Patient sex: M
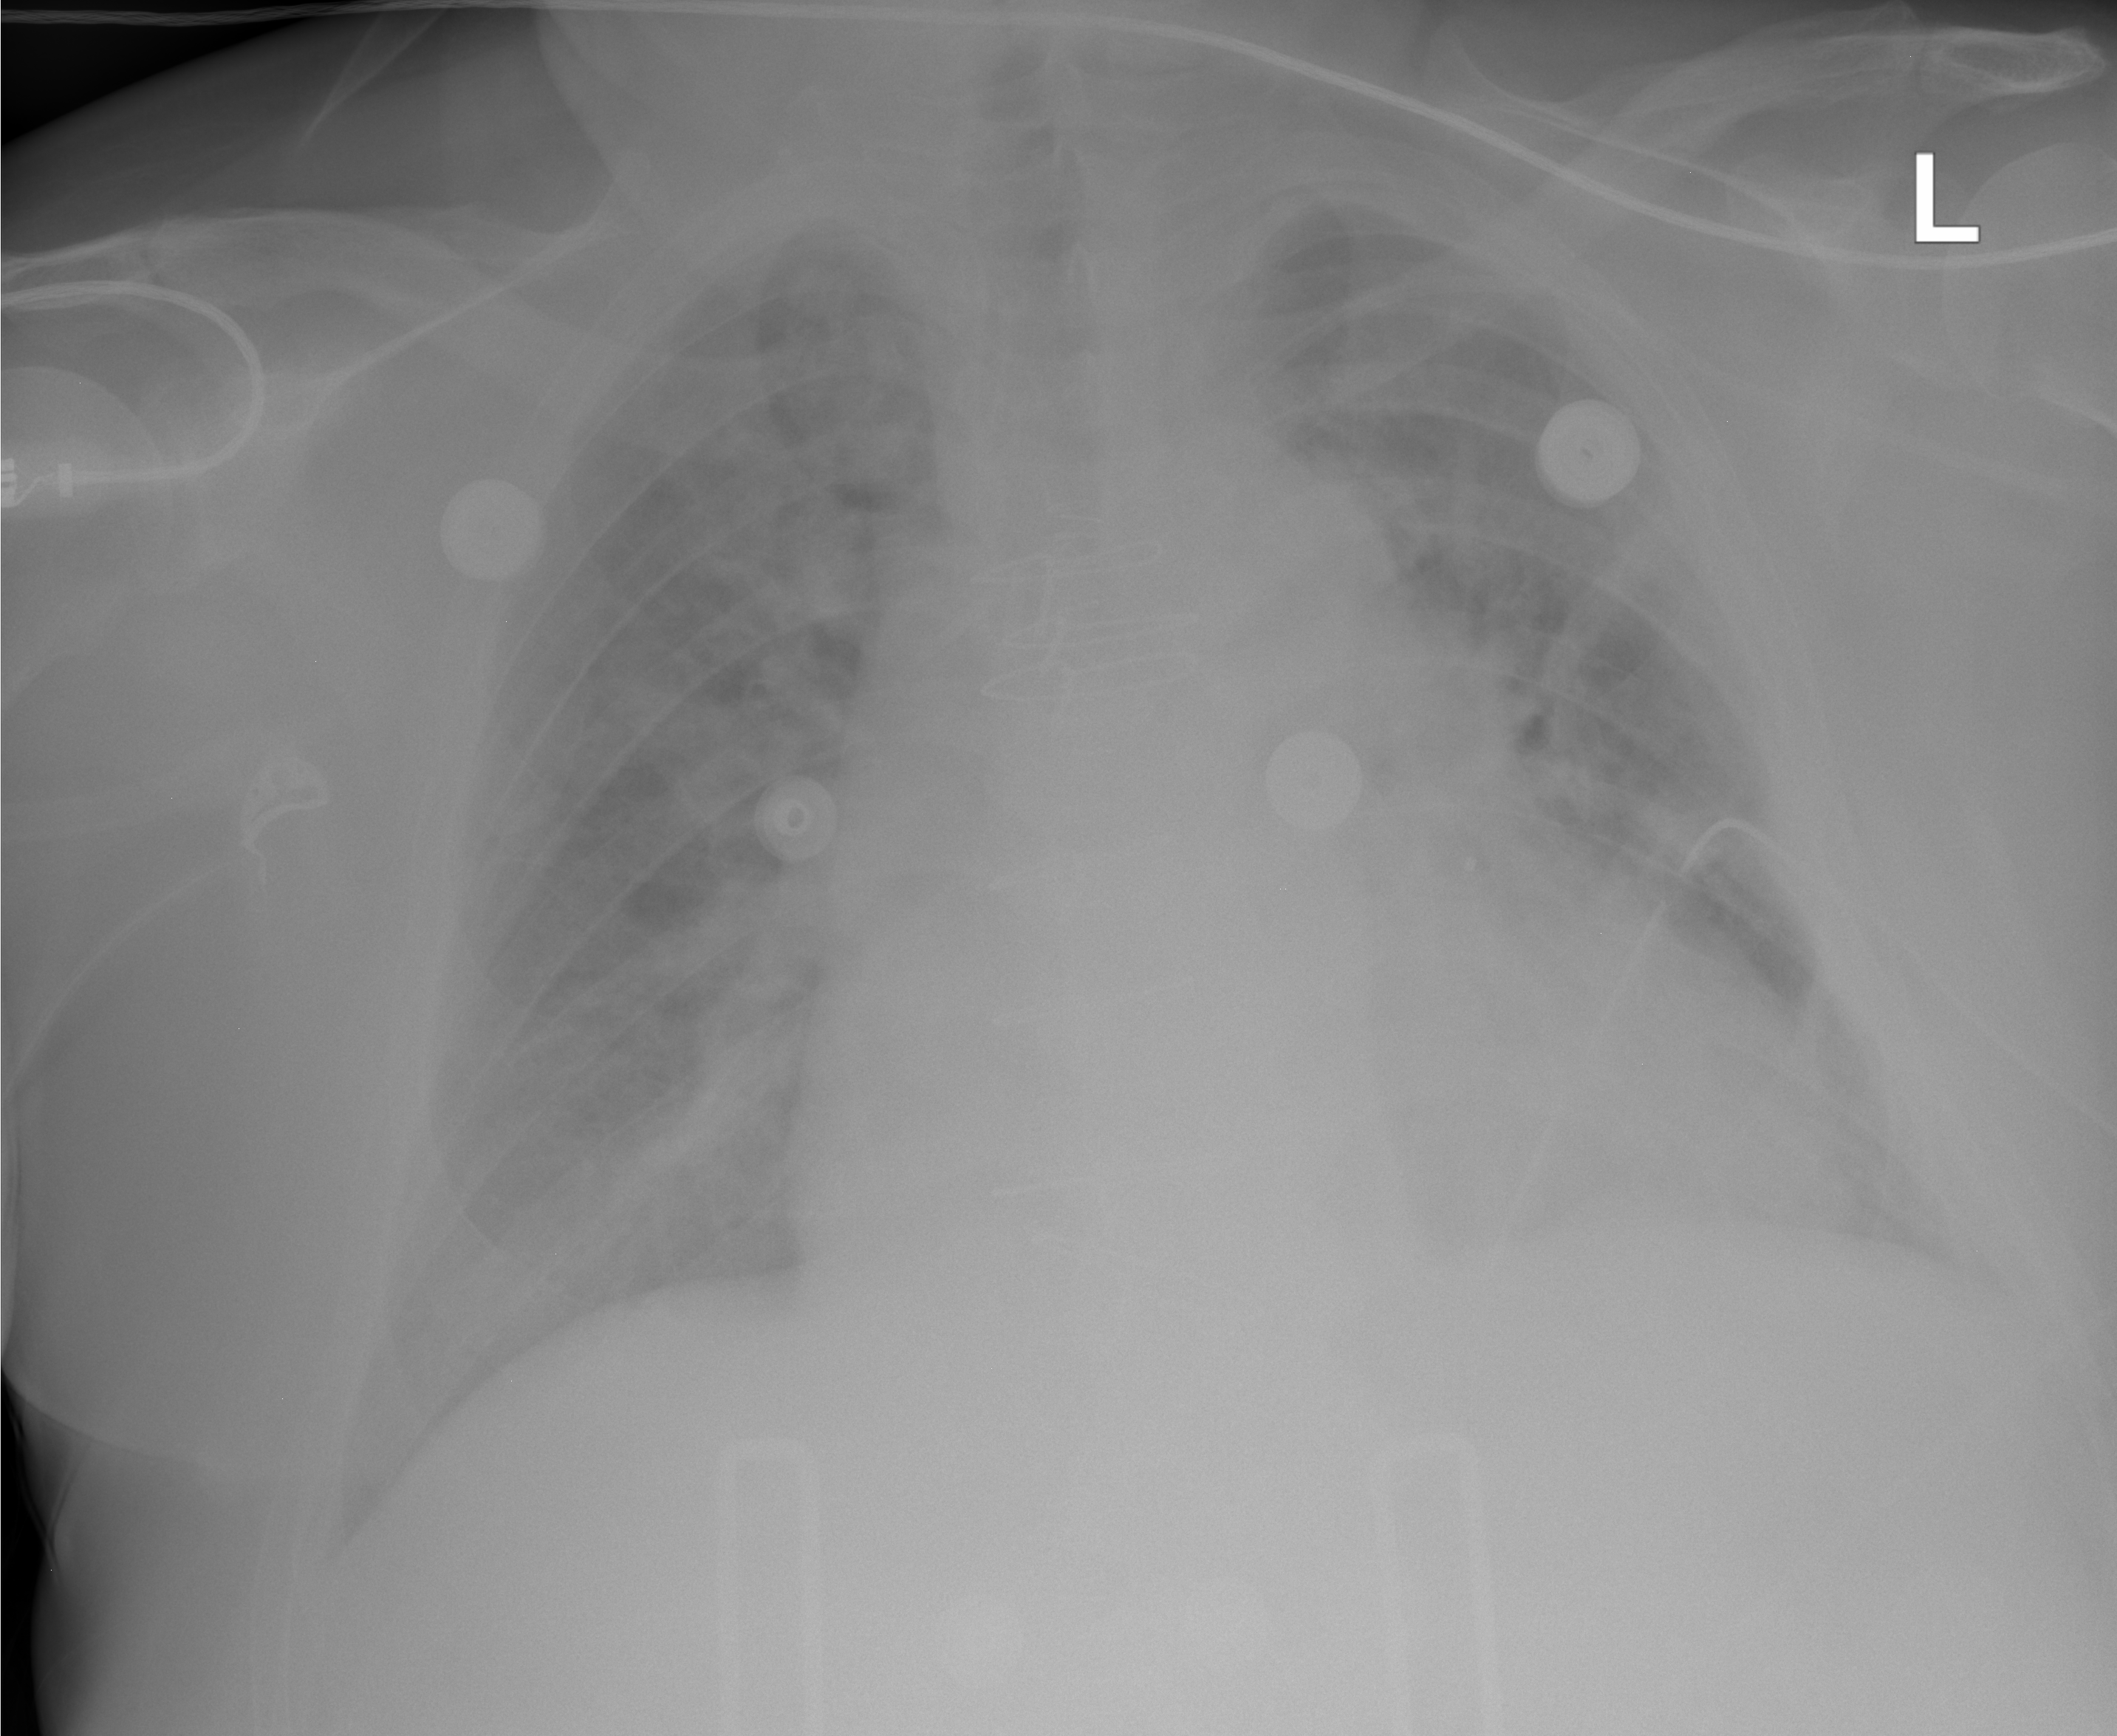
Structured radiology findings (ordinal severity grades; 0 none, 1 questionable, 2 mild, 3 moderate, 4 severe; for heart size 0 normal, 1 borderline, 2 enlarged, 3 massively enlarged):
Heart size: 2
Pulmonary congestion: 2
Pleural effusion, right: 0
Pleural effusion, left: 2
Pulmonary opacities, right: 0
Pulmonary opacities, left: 2
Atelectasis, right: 0
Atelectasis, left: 0